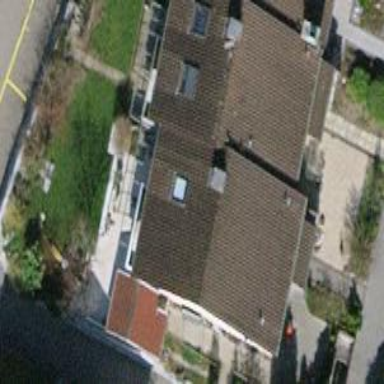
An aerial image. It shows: Residential building with gabled roof made of roof tiles. The roof is oriented across the building.